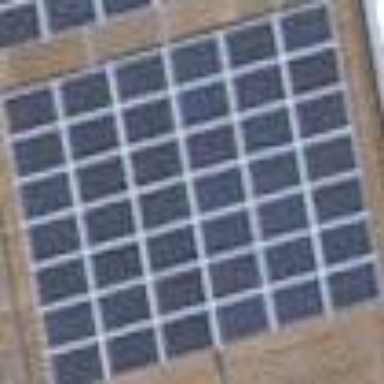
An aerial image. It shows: Solar power generator with photovoltaic panels.